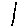
Label: line